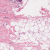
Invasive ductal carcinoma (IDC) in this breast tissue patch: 0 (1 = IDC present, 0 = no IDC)